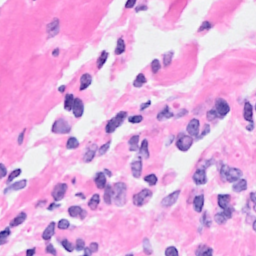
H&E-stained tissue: Breast